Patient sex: M
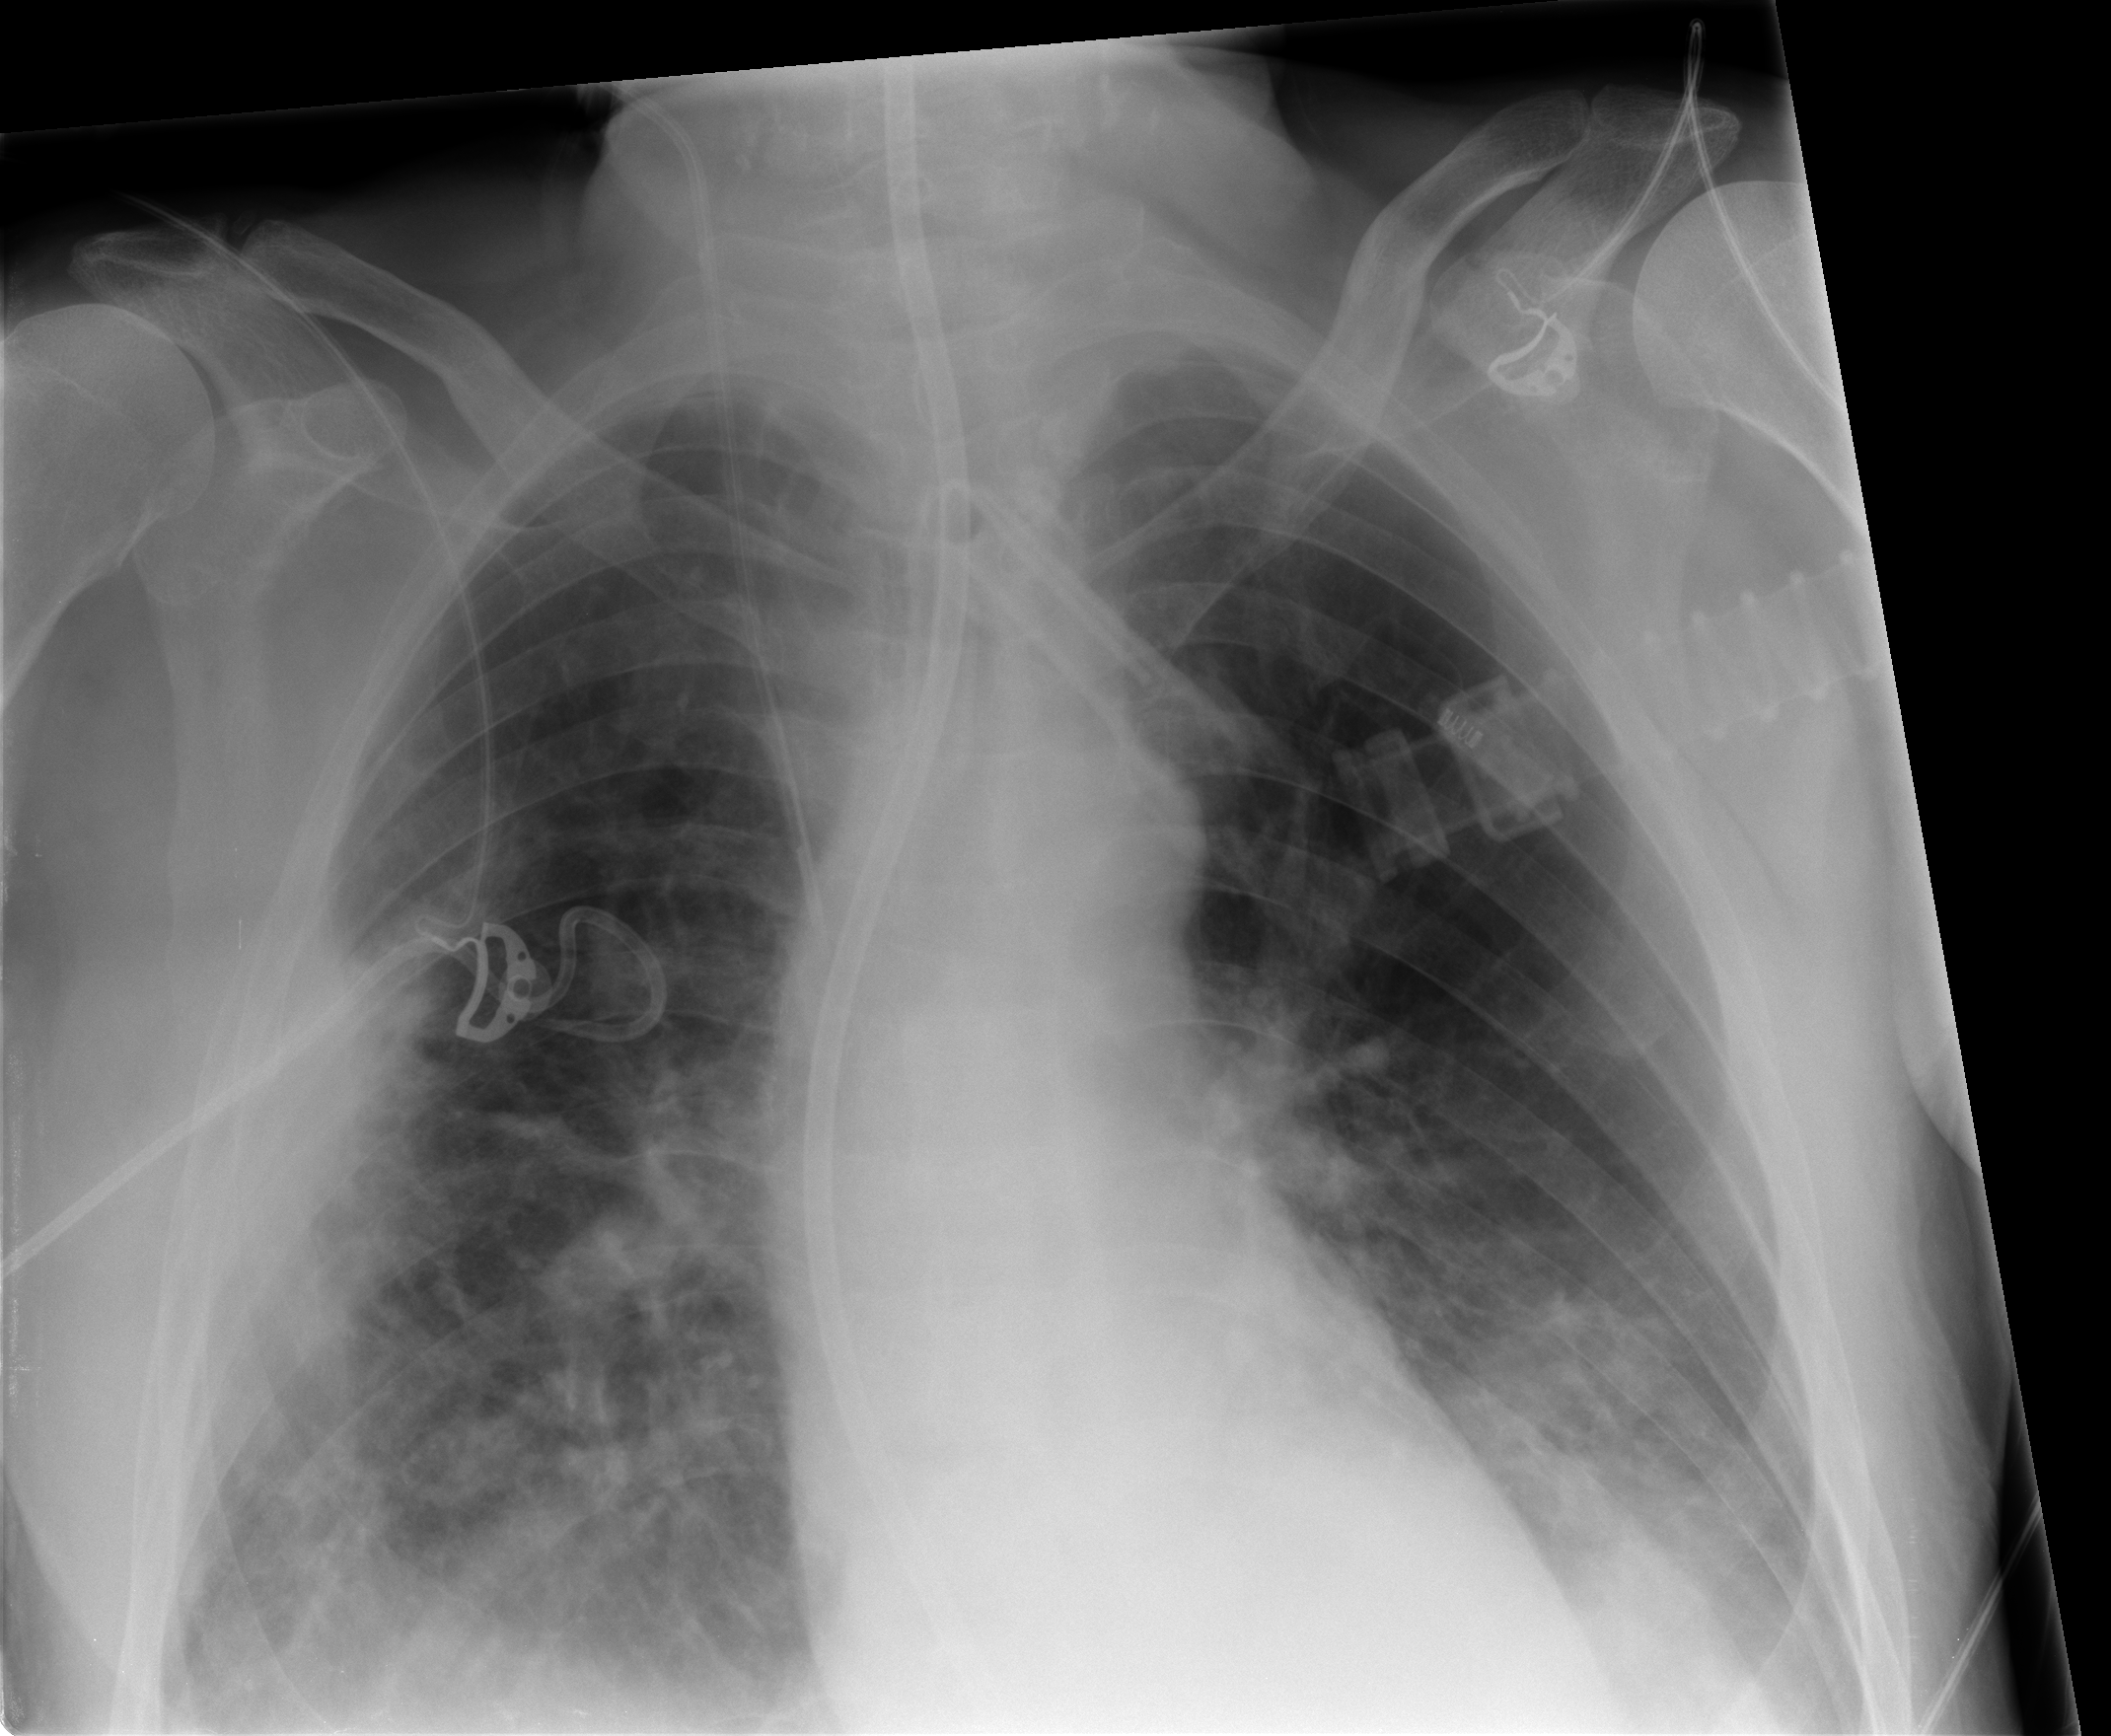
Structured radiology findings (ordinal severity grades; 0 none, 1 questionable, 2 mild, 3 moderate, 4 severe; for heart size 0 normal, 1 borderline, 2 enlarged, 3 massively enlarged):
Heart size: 0
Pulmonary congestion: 0
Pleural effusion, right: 2
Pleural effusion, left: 0
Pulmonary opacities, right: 2
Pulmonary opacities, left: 0
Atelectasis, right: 2
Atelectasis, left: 2